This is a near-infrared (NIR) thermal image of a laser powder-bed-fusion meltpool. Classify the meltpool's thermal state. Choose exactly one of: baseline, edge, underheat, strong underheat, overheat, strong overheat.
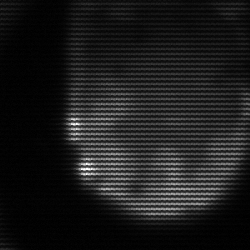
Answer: edge